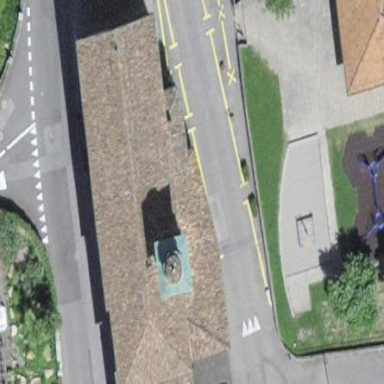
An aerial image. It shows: Historic church building that serves as place of worship.